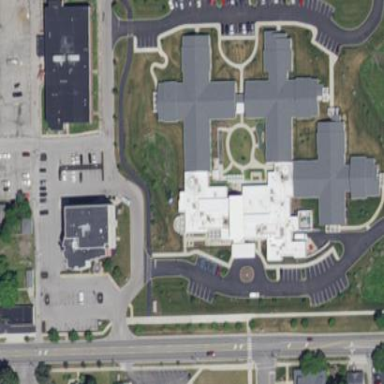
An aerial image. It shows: Nursing home.